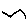
Label: zigzag